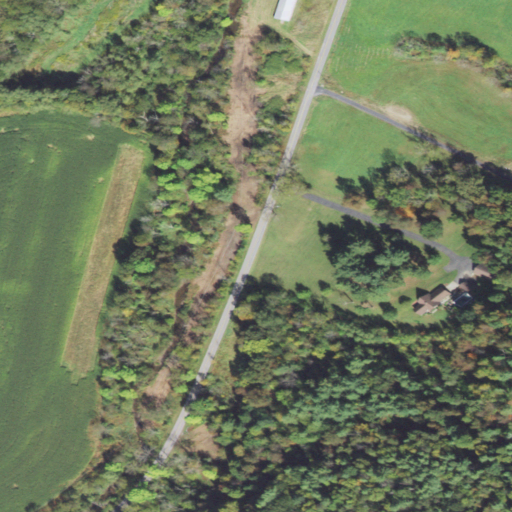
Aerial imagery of valley in Pennsylvania named Treaster Valley containing deciduous forest, pasture, cultivated crops, mixed forest, open development, evergreen forest, low intensity development, medium intensity development, and herbaceous wetlands